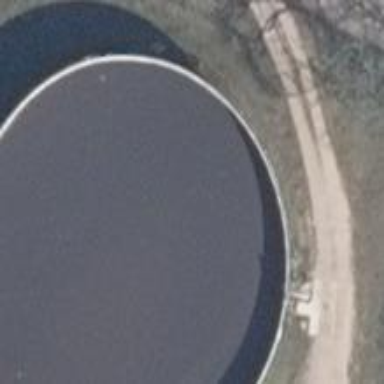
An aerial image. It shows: Silo building.